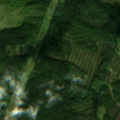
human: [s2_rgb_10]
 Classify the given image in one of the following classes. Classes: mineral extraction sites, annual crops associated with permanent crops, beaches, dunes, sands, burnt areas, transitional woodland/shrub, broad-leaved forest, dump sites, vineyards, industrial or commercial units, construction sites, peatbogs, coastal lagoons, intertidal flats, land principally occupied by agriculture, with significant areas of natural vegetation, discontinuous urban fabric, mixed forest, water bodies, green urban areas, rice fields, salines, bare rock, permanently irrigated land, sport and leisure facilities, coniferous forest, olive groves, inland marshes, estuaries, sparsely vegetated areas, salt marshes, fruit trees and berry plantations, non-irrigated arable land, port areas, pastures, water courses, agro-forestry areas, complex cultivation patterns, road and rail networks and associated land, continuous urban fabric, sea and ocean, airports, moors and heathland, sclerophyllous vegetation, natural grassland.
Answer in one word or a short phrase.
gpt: coniferous forest, mixed forest, transitional woodland/shrub, peatbogs